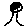
Label: tree